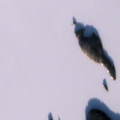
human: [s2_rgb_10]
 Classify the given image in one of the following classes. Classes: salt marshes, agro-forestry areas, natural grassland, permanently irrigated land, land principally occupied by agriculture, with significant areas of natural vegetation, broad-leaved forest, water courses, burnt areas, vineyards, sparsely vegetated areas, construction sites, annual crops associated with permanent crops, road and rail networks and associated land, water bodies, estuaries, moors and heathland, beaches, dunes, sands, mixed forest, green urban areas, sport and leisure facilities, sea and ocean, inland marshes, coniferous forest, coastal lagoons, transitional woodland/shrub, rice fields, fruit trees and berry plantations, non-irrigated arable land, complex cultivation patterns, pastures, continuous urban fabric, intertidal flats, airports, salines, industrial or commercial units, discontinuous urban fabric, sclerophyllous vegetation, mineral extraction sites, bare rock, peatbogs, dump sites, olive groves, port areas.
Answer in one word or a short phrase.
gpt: coniferous forest, water bodies